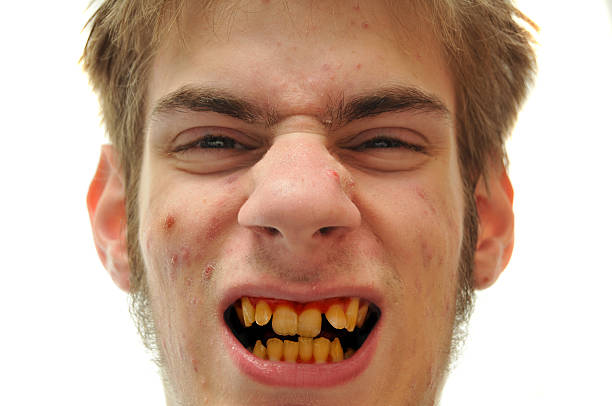
Condition: Tooth Discoloration